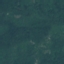
Land use / land cover class: Forest